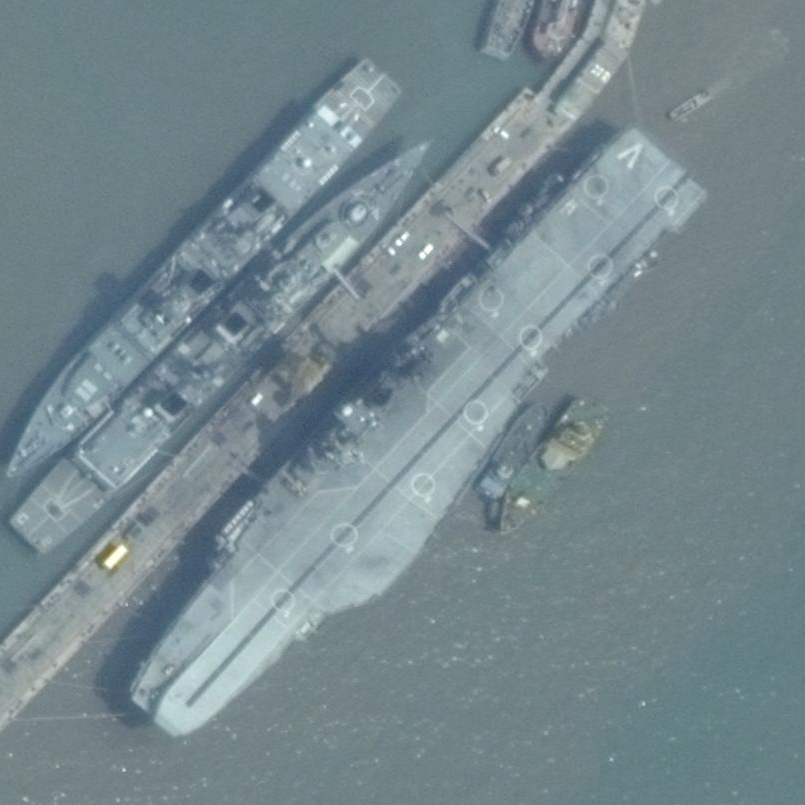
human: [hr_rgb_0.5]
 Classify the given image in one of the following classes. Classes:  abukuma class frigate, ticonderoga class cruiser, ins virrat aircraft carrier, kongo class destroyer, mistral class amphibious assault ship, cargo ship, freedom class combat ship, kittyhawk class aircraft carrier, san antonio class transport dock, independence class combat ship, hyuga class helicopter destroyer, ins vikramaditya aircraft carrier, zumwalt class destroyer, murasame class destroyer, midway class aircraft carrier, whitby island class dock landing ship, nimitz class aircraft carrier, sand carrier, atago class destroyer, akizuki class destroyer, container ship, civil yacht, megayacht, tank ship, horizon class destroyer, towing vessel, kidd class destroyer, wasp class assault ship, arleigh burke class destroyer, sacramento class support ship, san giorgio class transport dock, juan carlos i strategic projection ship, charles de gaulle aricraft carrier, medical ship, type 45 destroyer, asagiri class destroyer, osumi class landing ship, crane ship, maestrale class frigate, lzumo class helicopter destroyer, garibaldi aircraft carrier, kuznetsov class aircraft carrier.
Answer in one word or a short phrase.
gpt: INS Virrat aircraft carrier